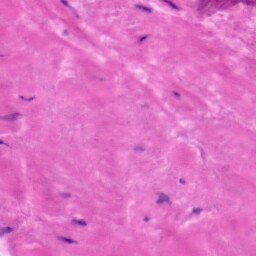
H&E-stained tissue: Tonsil